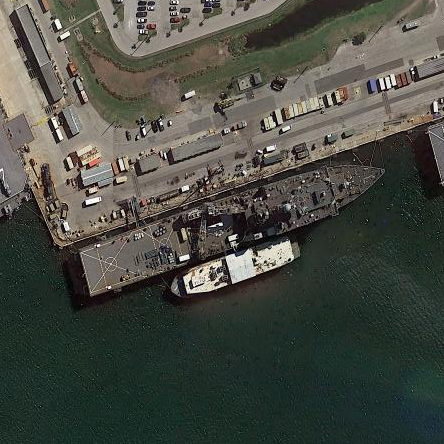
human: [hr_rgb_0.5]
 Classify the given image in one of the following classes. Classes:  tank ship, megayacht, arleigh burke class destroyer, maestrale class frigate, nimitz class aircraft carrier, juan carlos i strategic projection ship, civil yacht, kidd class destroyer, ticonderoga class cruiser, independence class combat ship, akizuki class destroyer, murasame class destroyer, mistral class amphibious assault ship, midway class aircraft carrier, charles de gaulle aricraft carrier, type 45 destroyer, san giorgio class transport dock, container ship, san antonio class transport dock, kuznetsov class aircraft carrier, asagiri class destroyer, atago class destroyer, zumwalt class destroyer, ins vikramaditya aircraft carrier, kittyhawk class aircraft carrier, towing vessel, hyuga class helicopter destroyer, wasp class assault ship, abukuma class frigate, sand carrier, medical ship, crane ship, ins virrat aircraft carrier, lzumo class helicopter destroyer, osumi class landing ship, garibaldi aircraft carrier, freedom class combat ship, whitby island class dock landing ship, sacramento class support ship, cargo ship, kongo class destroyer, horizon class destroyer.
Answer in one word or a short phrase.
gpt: Whitby Island class dock landing ship